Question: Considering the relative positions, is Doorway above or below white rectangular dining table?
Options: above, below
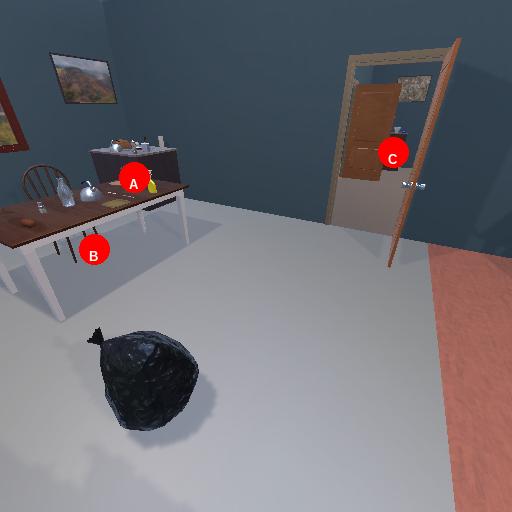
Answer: above